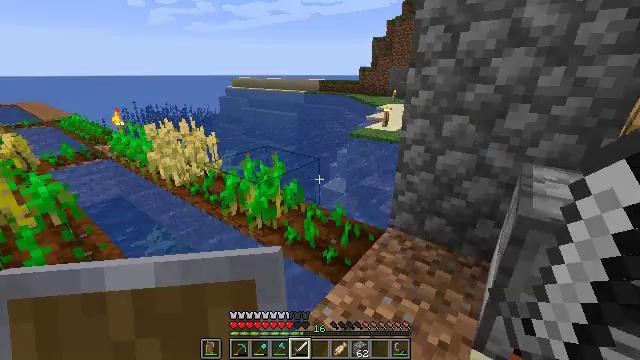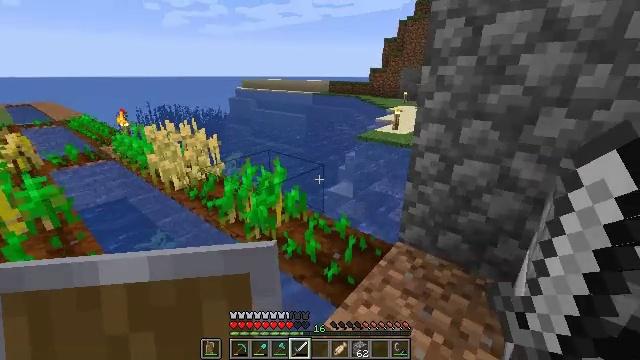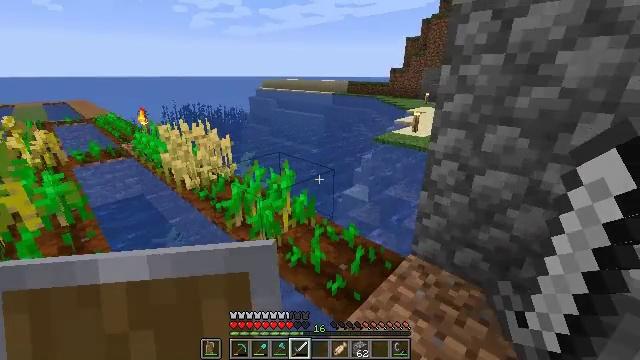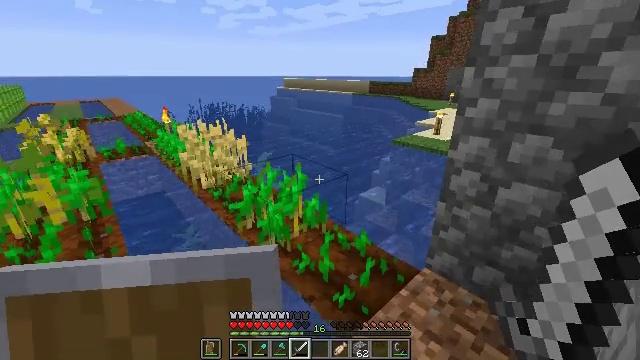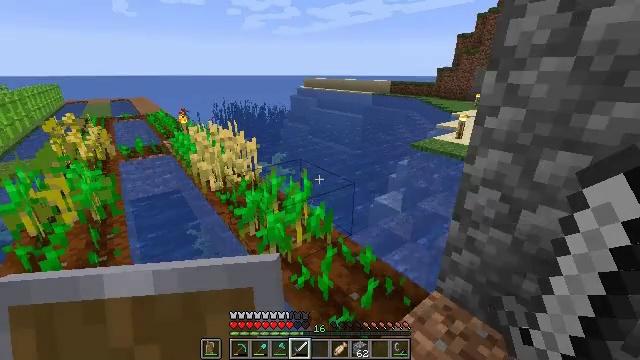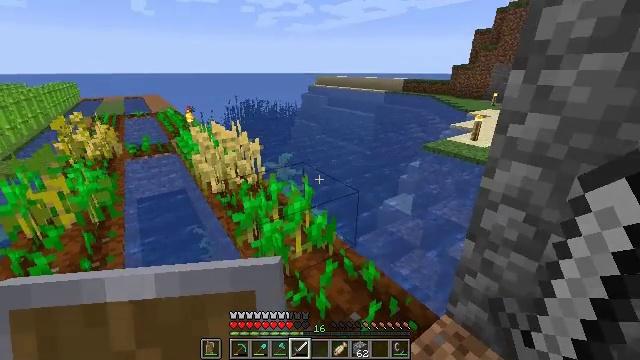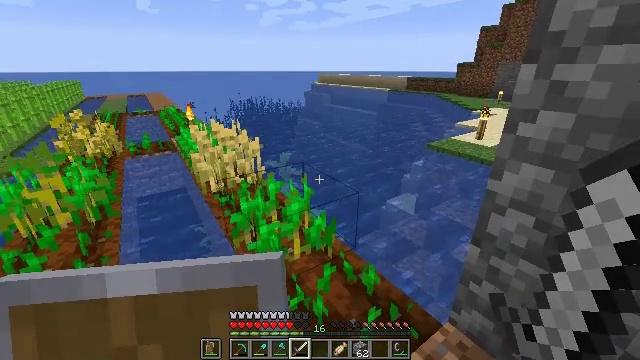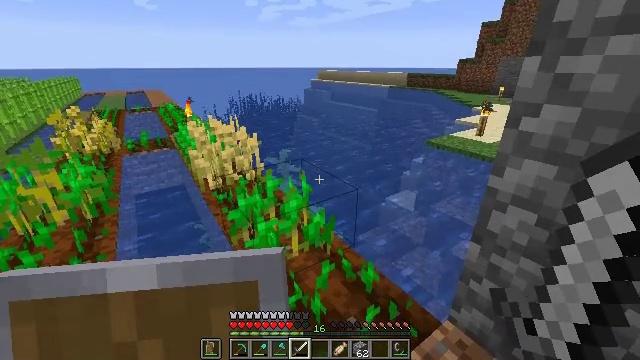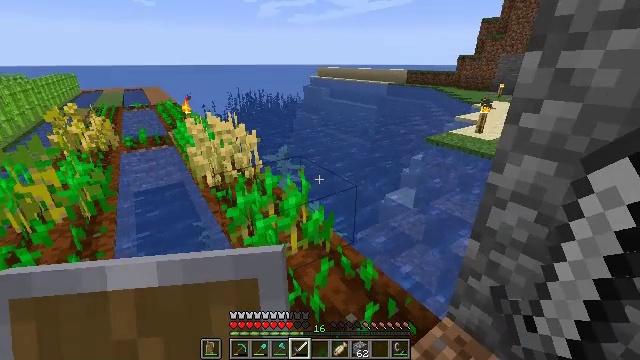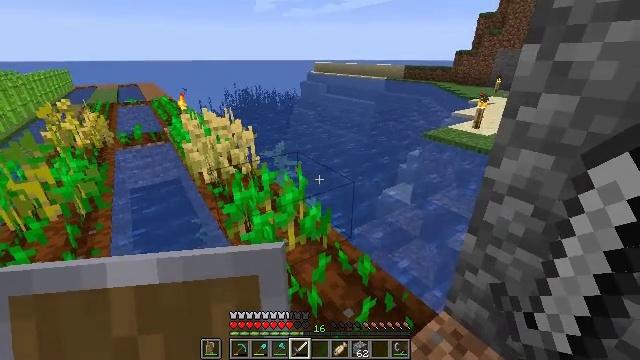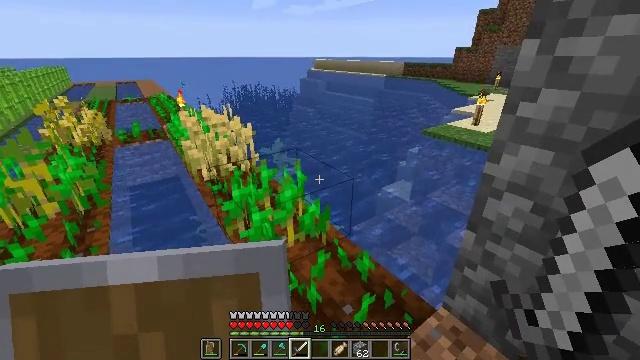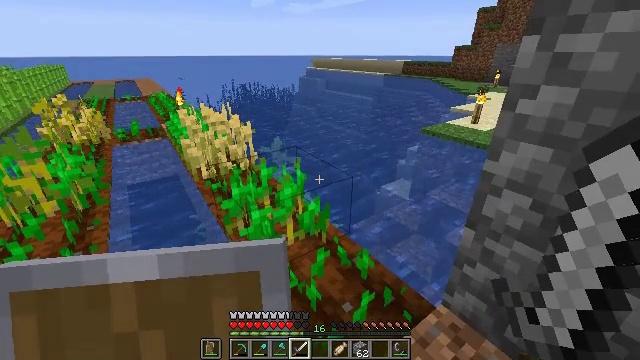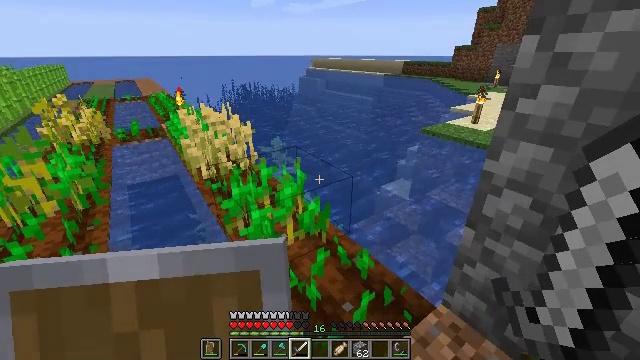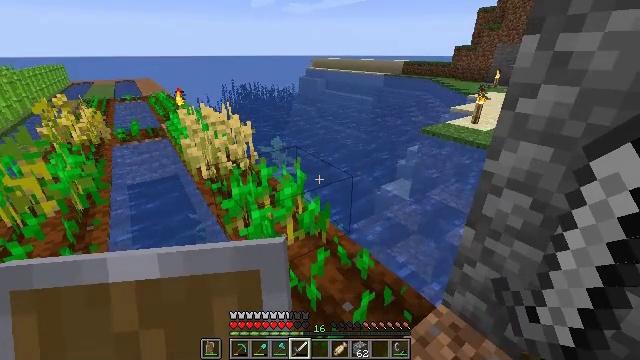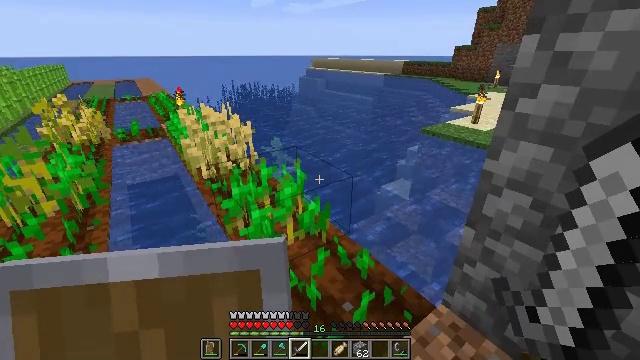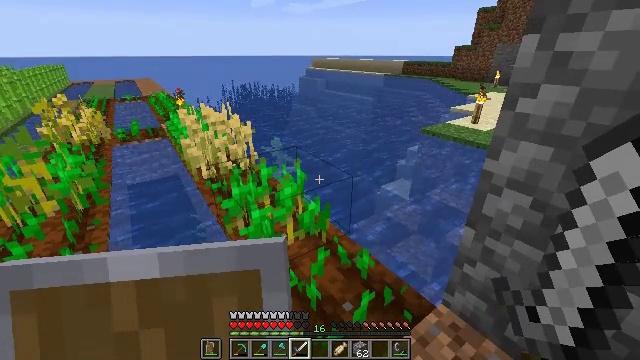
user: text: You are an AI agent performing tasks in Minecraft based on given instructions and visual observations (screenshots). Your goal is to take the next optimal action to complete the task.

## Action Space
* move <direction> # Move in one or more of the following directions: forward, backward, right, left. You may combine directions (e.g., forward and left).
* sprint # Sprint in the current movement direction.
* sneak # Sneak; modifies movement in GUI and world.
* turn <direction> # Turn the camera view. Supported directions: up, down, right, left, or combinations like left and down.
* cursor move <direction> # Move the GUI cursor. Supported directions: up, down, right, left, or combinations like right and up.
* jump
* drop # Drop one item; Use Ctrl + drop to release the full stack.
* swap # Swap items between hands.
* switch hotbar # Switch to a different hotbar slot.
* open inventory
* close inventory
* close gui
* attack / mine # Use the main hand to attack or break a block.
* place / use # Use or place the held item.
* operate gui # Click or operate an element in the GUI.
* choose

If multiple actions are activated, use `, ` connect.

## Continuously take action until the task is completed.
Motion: motion action
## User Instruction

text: Collect kelp by swimming through it.
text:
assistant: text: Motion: move forward and move right, turn left
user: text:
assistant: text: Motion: move forward and move right, turn left
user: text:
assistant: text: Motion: move forward and move right, turn left
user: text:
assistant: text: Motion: move forward, turn left
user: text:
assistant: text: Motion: turn left
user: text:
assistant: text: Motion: no_op
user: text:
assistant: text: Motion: no_op
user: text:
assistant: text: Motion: no_op
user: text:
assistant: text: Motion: no_op
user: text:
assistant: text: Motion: no_op
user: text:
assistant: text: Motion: no_op
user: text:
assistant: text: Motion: no_op
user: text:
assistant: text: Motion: no_op
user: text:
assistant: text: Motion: no_op
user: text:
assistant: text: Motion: no_op
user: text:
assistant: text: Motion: no_op
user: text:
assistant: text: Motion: no_op
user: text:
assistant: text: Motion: move left, turn left
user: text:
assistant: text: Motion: move left, turn left
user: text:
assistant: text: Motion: move left, turn left
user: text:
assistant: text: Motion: move left, turn left
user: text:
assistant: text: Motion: move left, turn left
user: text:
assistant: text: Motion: move left, turn left
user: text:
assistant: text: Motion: move left, turn left
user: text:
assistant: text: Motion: move left
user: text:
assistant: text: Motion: move forward and move left, turn right and up
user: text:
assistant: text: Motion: move forward and move left
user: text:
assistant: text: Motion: move forward and move left
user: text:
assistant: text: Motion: move forward and move left
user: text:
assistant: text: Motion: move left